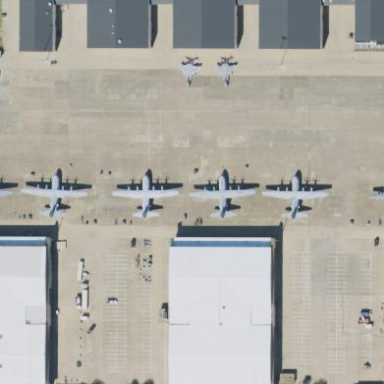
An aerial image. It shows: Hangar located at airport.